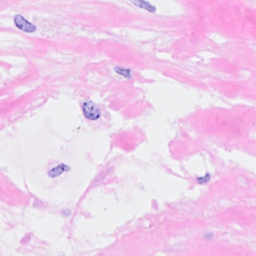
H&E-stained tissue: Breast